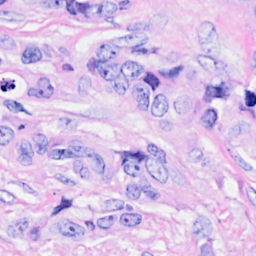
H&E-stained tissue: Breast